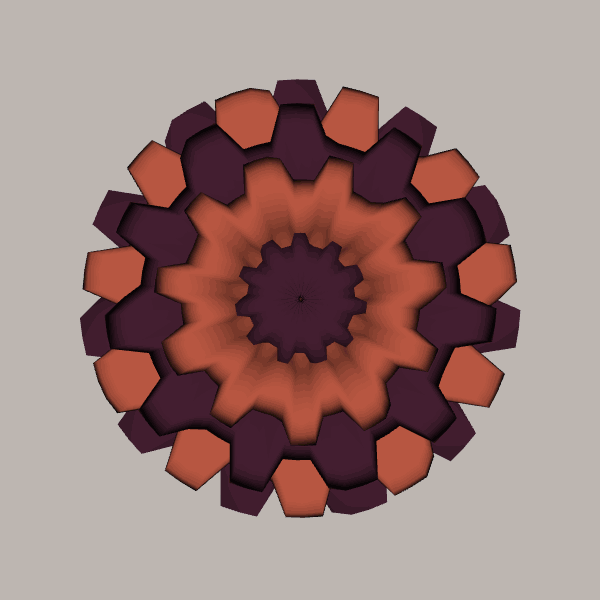
Background: light